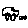
Label: car